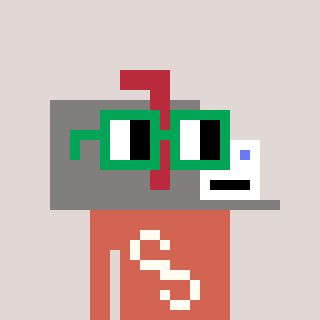
a pixel art character with square green glasses, a mailbox-shaped head and a peachy-colored body on a warm background